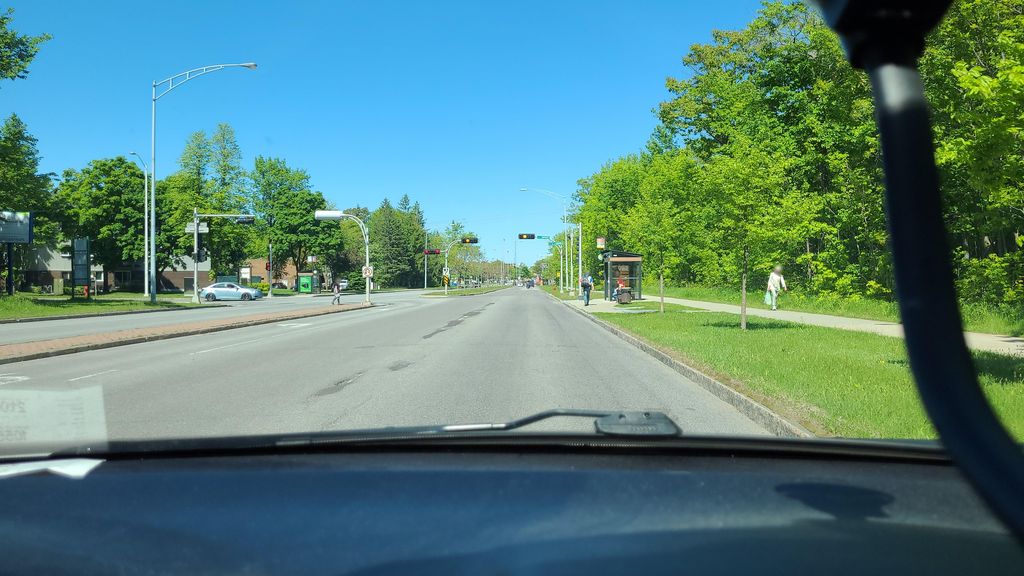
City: quebec_city